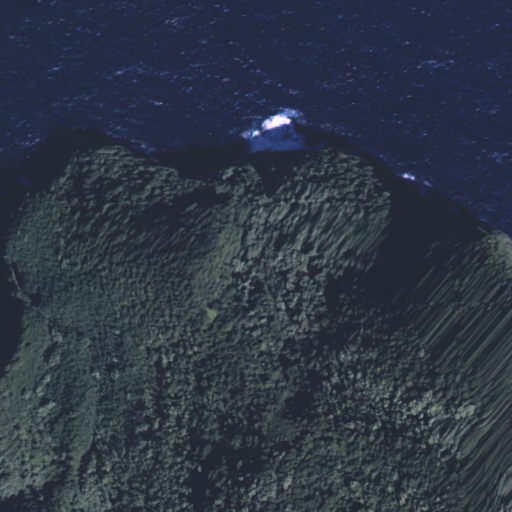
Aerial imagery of cliff(s) in Hawaii named Kaaloa containing only unknown